You are looking at a signal-to-image encoding: consecutive vibration samples arranged as the rows of a grayscale square. Based on the visible evidence, which condition applies: normal, inner_race, outer_race, ball?
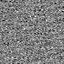
Answer: outer_race